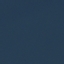
Land use / land cover class: SeaLake